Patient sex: F
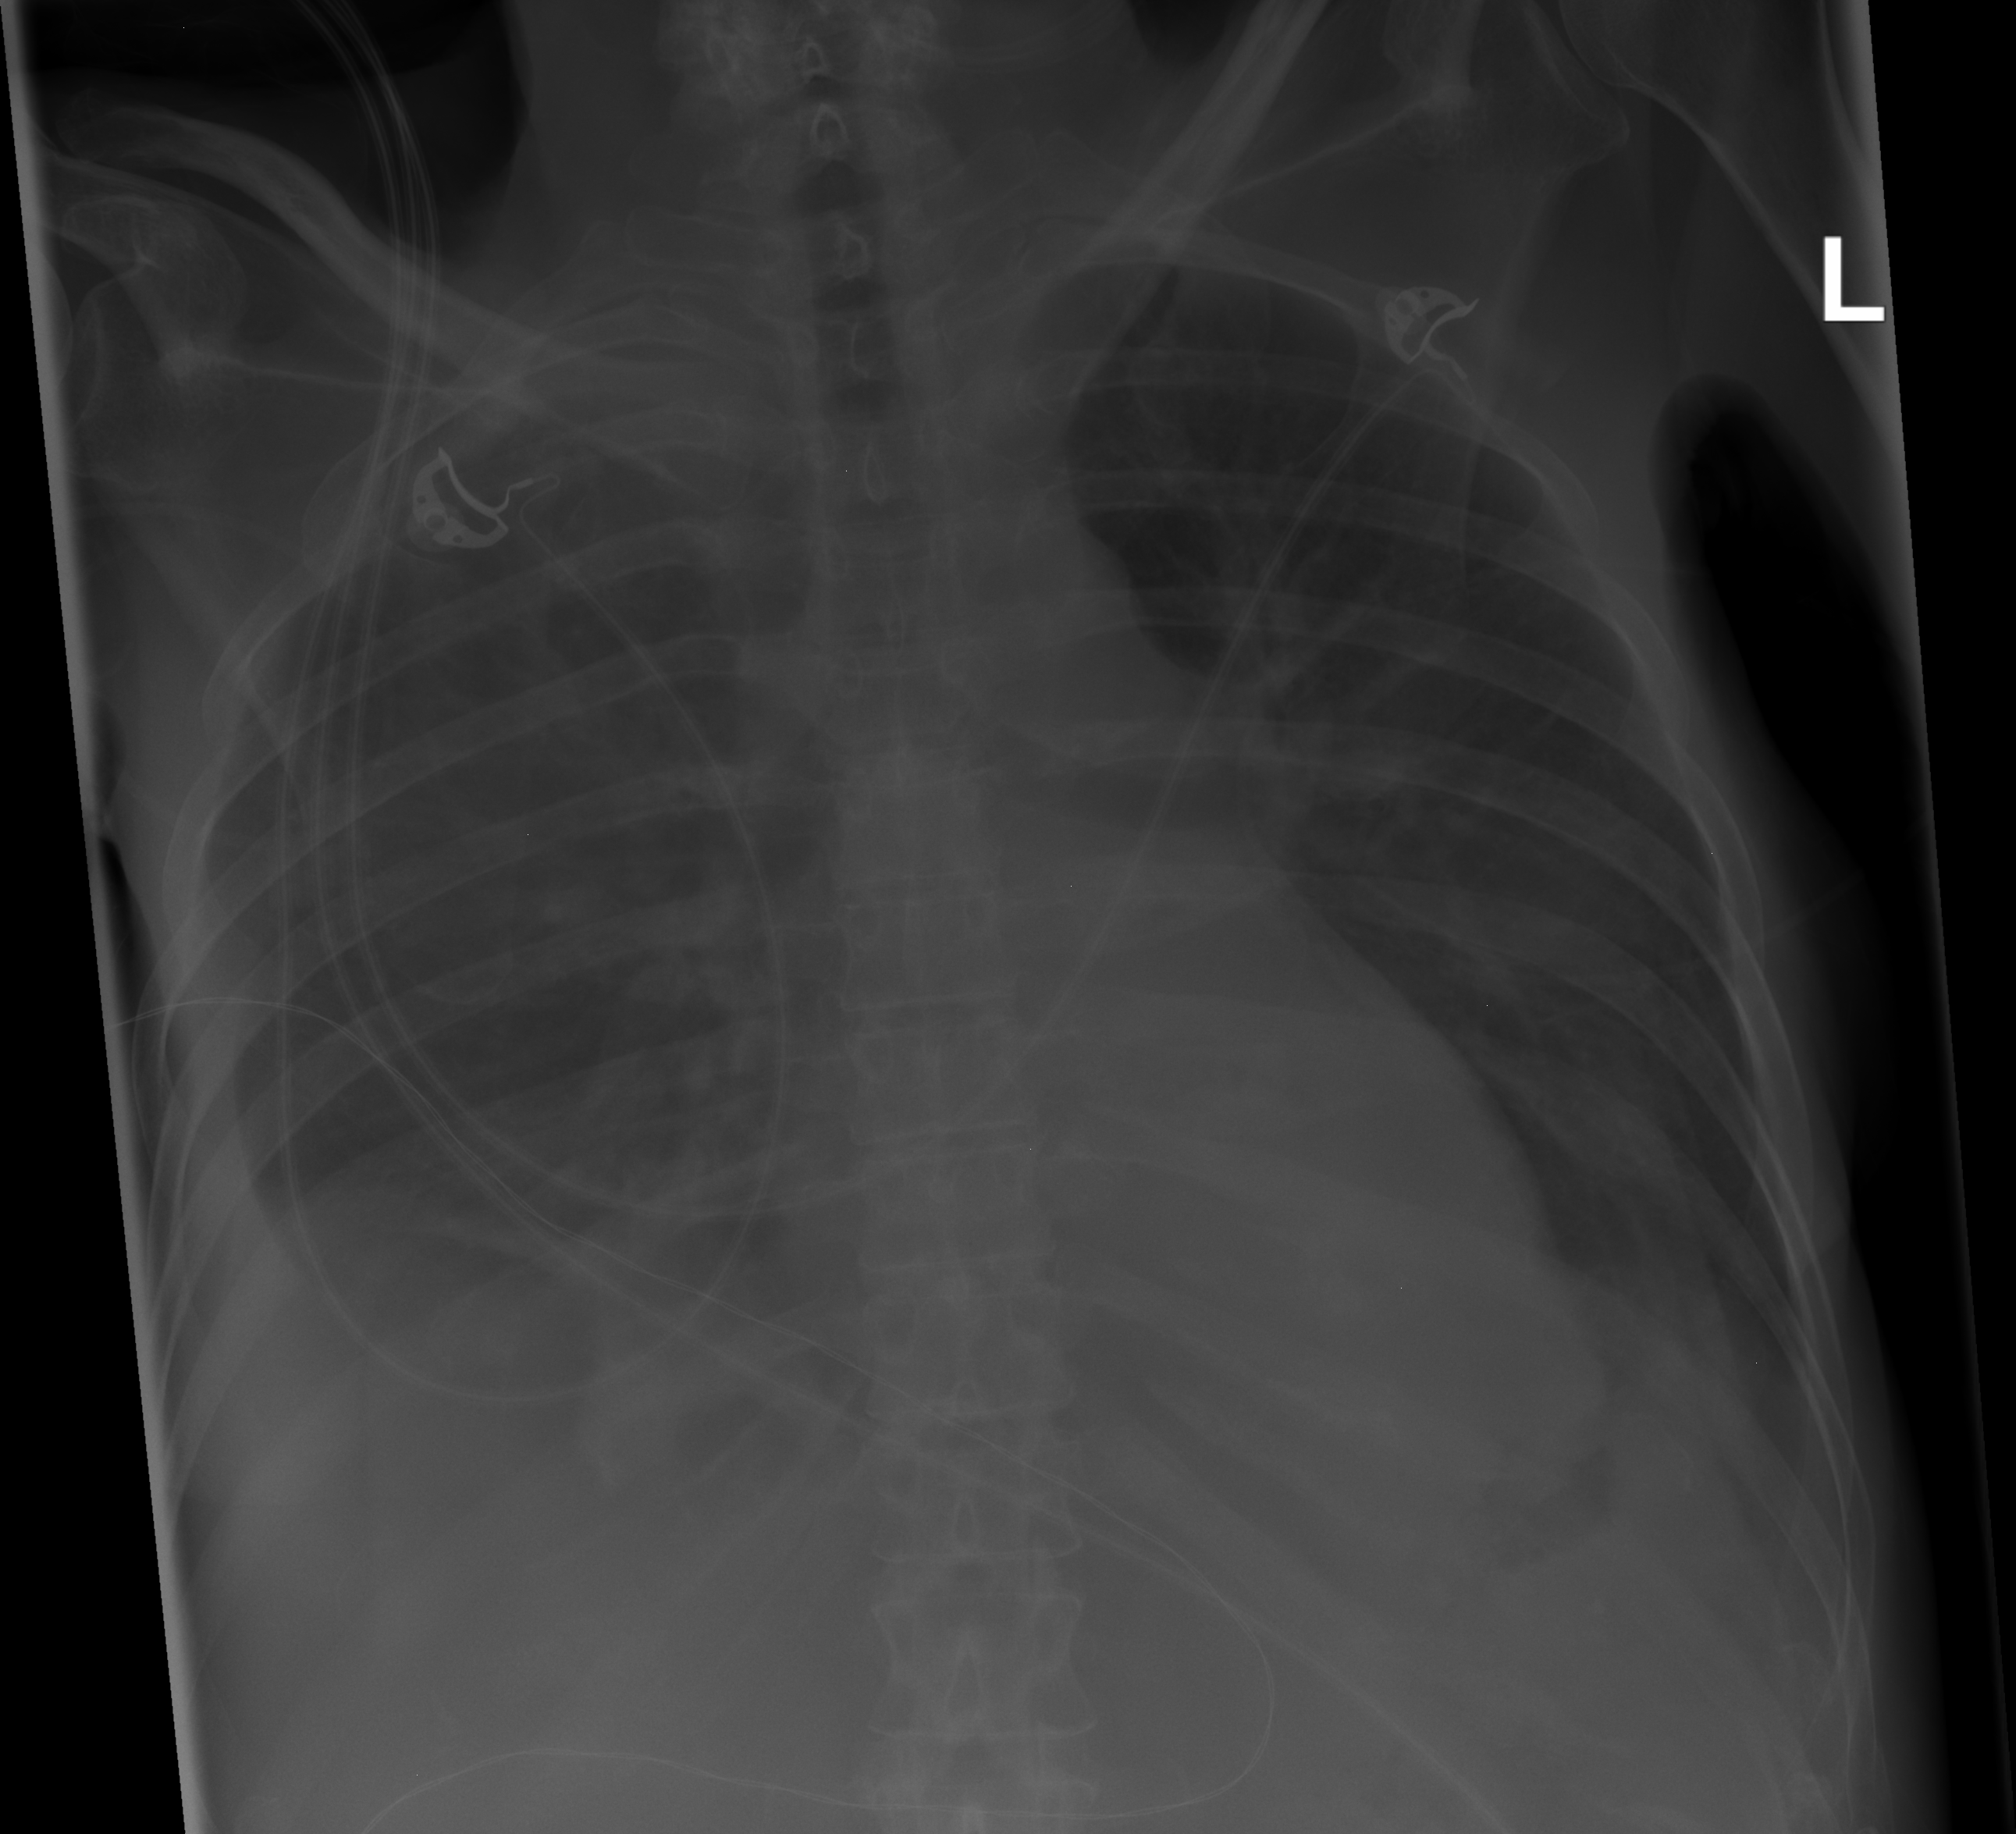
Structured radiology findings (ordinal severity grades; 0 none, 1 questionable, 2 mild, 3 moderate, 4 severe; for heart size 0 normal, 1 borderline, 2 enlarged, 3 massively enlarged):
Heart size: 0
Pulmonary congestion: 0
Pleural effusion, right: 3
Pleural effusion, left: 2
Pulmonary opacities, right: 0
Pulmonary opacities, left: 0
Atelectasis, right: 2
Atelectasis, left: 2